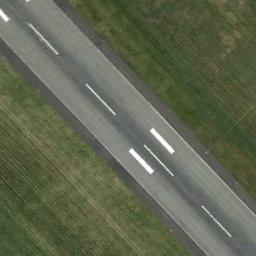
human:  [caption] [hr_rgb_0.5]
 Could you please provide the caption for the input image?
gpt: There is a green lawn next to the runway, With white dashes of varying thickness on the runway .

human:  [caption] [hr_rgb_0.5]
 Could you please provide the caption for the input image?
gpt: The runway is on the grass .

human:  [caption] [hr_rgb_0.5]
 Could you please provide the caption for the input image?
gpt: The grass is beside the runway .

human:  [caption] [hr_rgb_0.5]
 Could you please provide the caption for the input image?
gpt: The runway with two touchdown zone markings goes through the lawn .

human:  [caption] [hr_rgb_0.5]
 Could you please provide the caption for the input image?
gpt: There are green meadows beside the runway .